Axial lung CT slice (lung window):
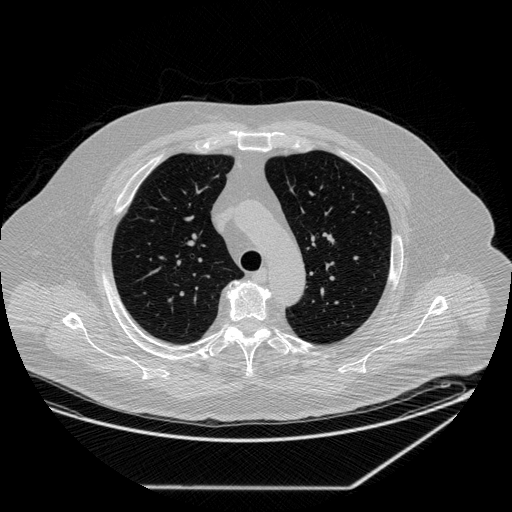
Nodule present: no